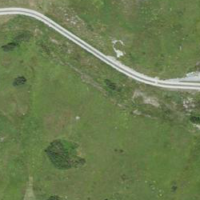
EUNIS habitat code: 23
Species observed at this site:
Chamaenerion angustifolium
Rhododendron ferrugineum